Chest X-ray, PA view. Patient: 69 years old, sex F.
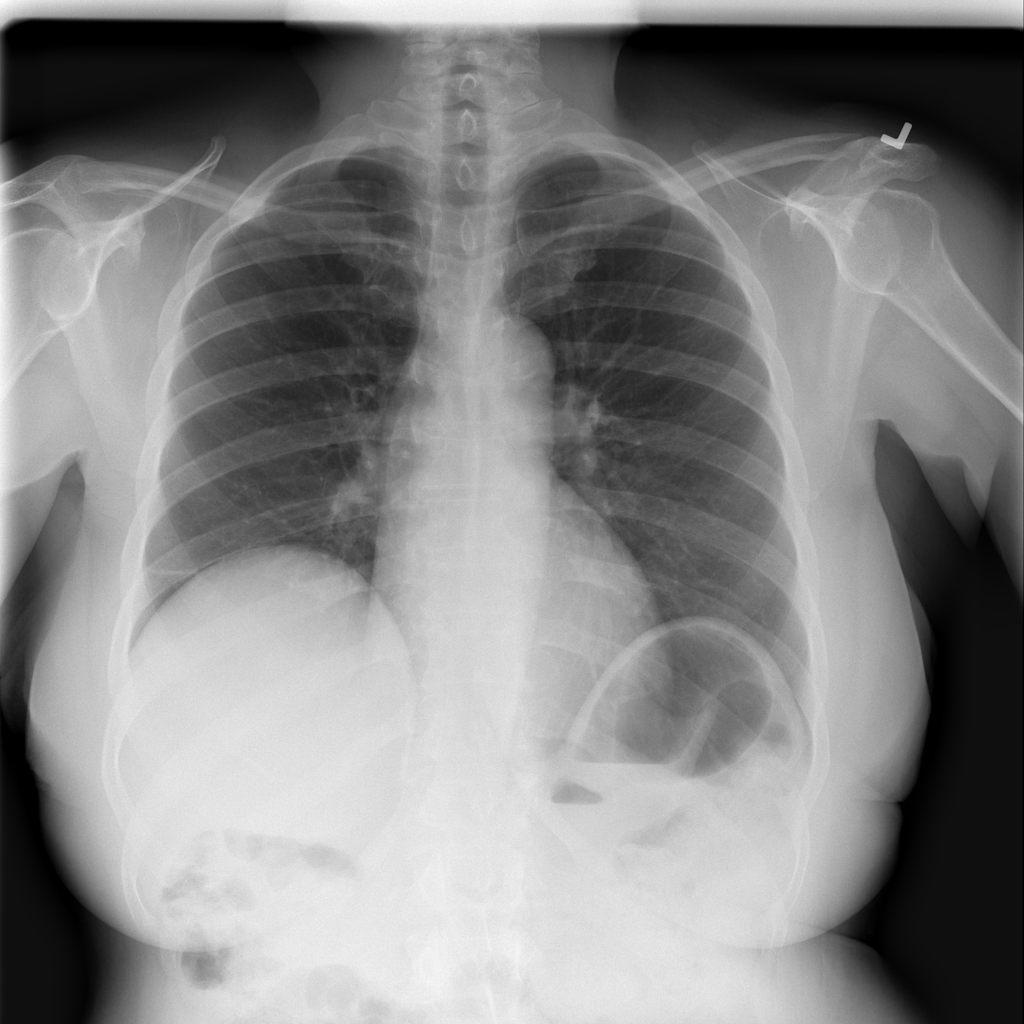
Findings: Atelectasis